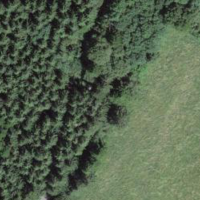
EUNIS habitat code: 43
Species observed at this site:
Silene dioica